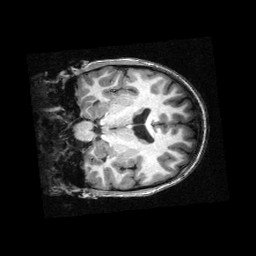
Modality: T1w
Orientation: coronal
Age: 9
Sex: male
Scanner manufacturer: siemens
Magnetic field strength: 3 T
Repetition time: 2.3 s
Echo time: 0.00336 s